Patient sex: F
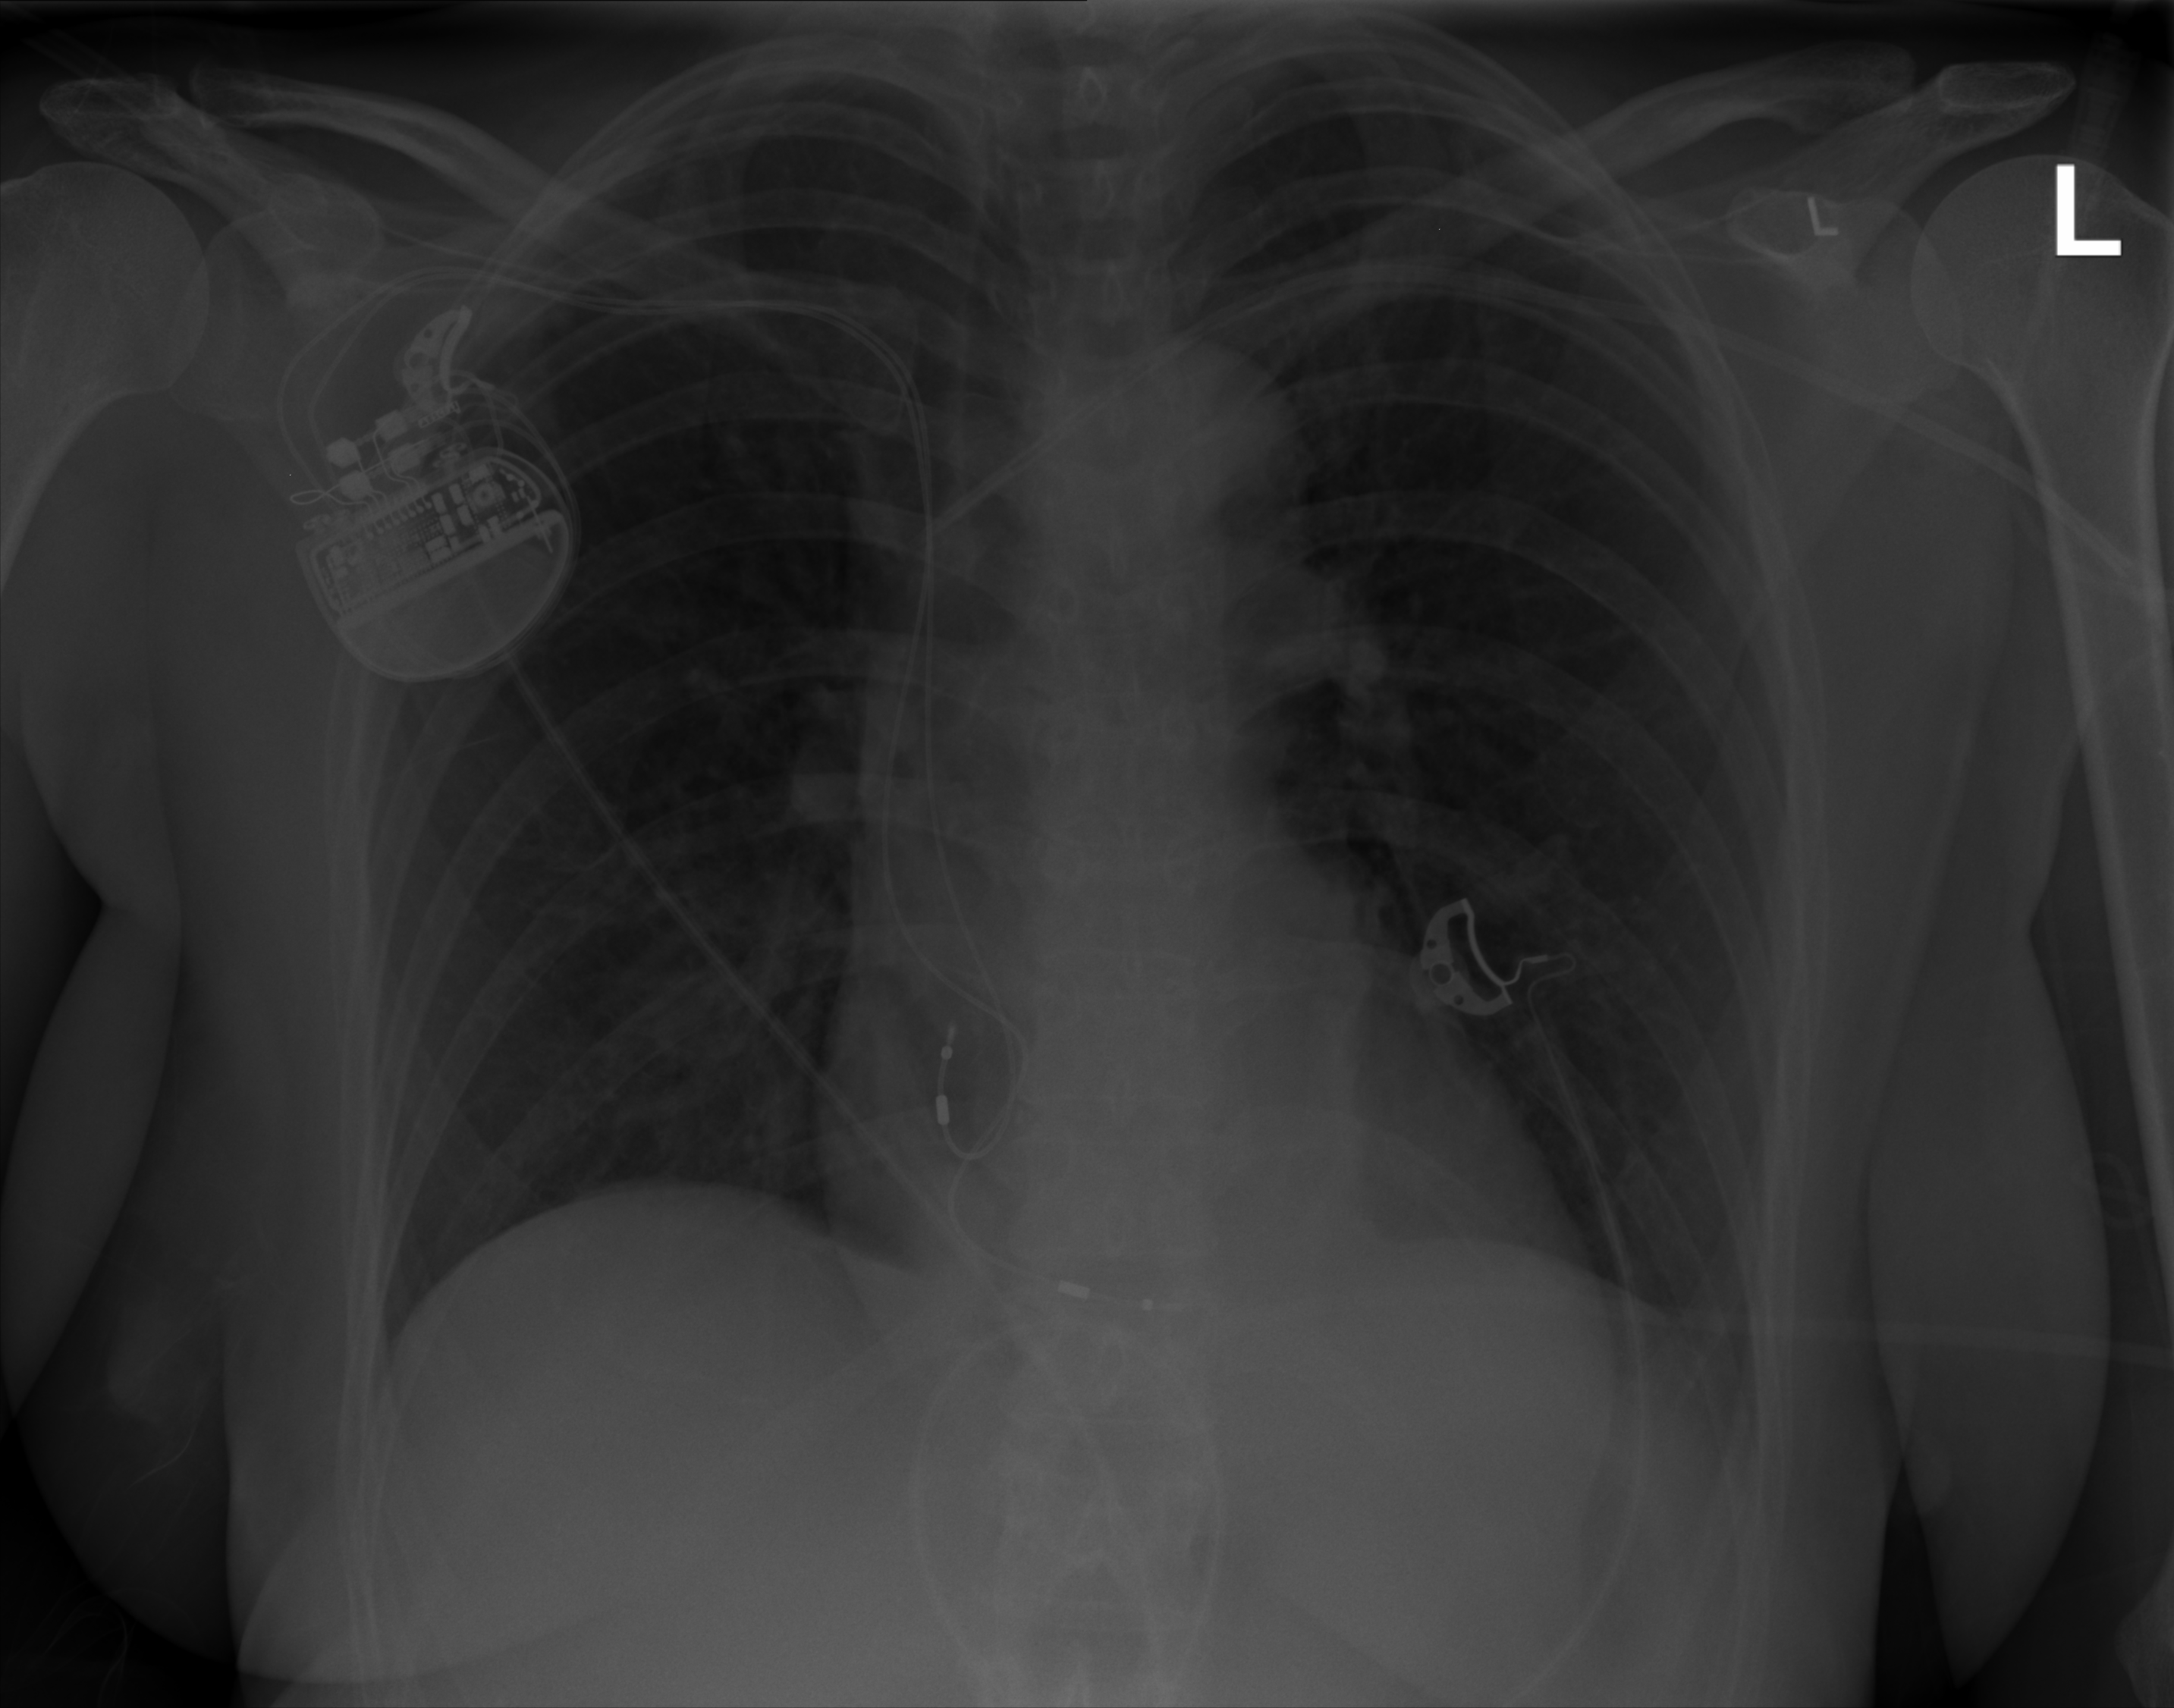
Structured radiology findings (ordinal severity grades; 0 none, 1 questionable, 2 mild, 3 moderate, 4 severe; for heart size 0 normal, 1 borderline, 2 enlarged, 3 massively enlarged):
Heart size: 1
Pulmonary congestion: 0
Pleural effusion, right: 0
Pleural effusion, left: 2
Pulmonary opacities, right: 0
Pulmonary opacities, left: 0
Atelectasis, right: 0
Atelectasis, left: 2